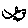
Label: fish